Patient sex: M
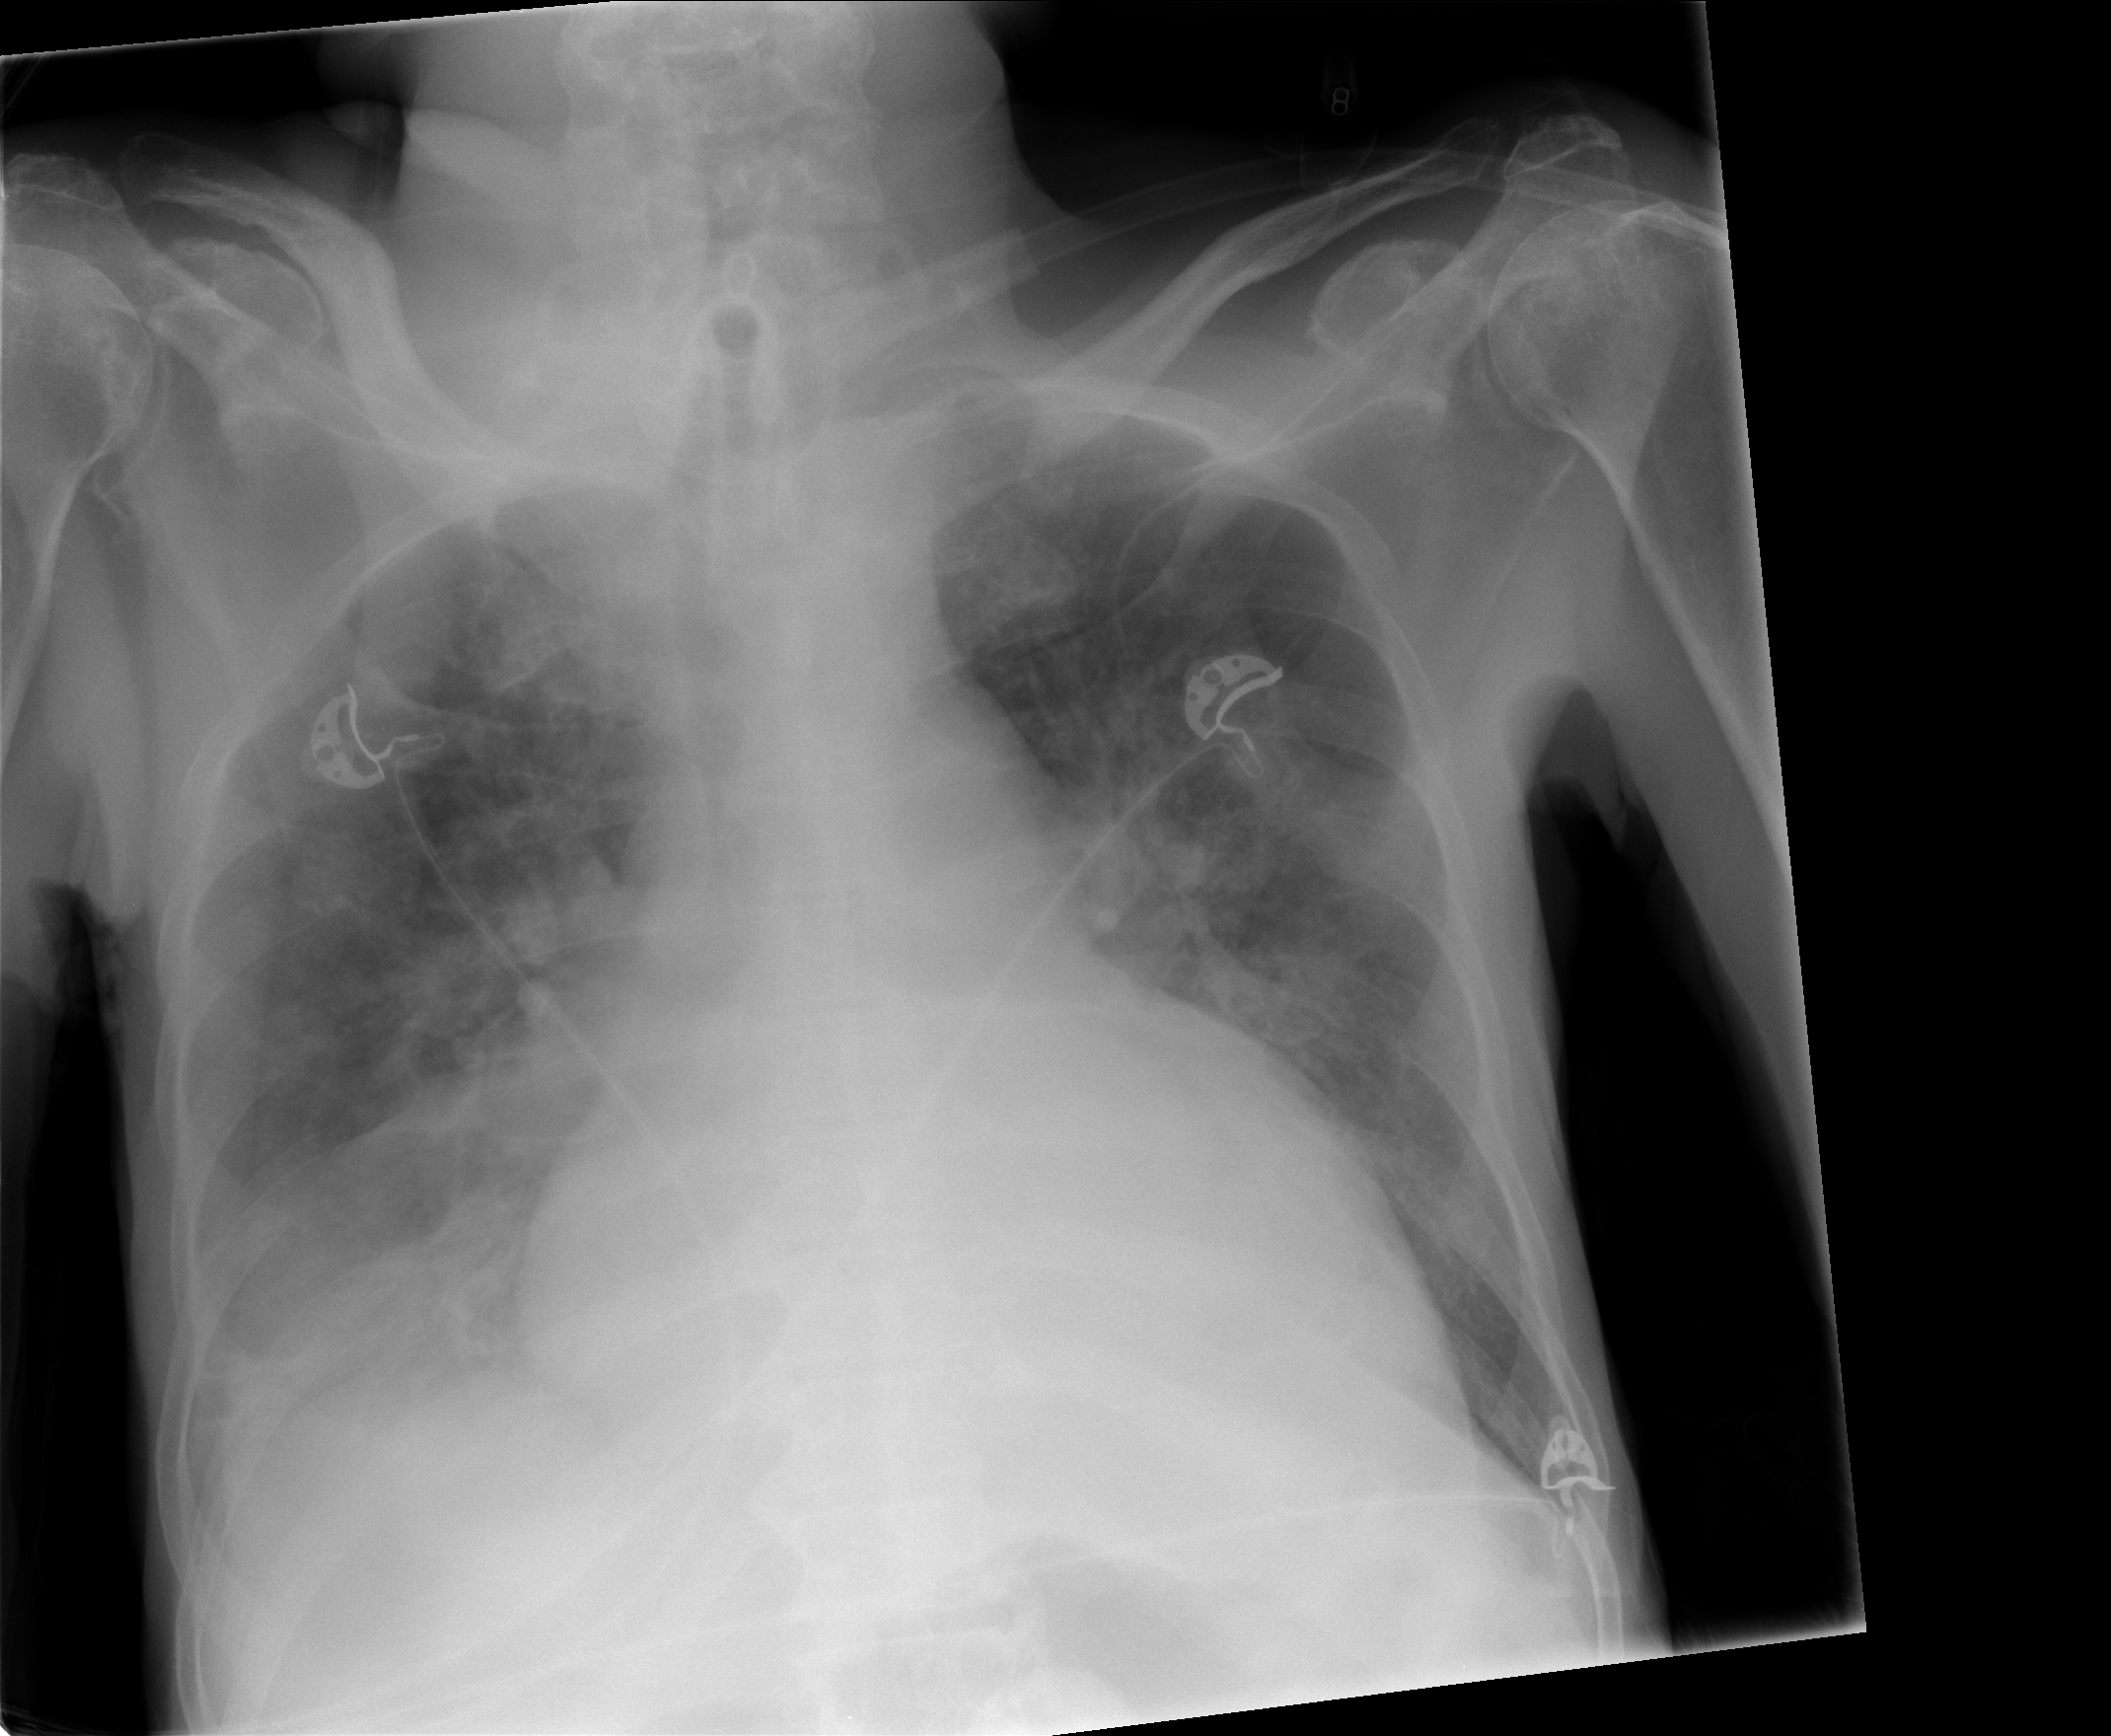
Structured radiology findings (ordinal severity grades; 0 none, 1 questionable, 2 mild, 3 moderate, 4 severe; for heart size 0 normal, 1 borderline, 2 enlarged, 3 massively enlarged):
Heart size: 0
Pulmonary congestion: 0
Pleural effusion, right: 3
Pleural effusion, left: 0
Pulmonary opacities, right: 0
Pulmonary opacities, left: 0
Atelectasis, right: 2
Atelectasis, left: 0